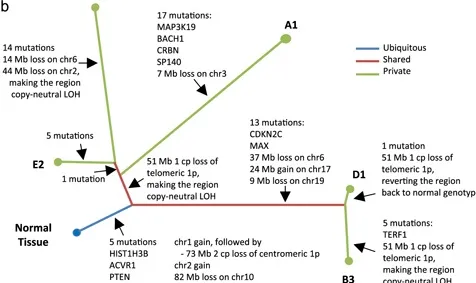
Tumor sequencing and copy number analysis reveal clonal events and tumor evolution. A; Overall, 61 mutations were noted in the five sequenced tumor samples with five mutations seen in all samples, and previously identified cancer consensus mutations in red ("A1" corresponds to "A1" quadrant in Fig. 1a, etc. ) b Tumor evolutionary map displays distance corresponding to degree of mutational and copy number alterations. HIST1H3B, ACVR1, and PTEN are conserved in all five specimens.
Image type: chart (chart)